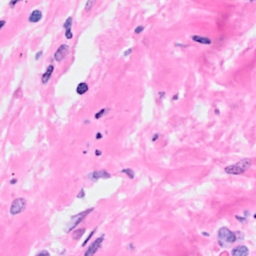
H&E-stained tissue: Breast